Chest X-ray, AP view. Patient: 52 years old, sex M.
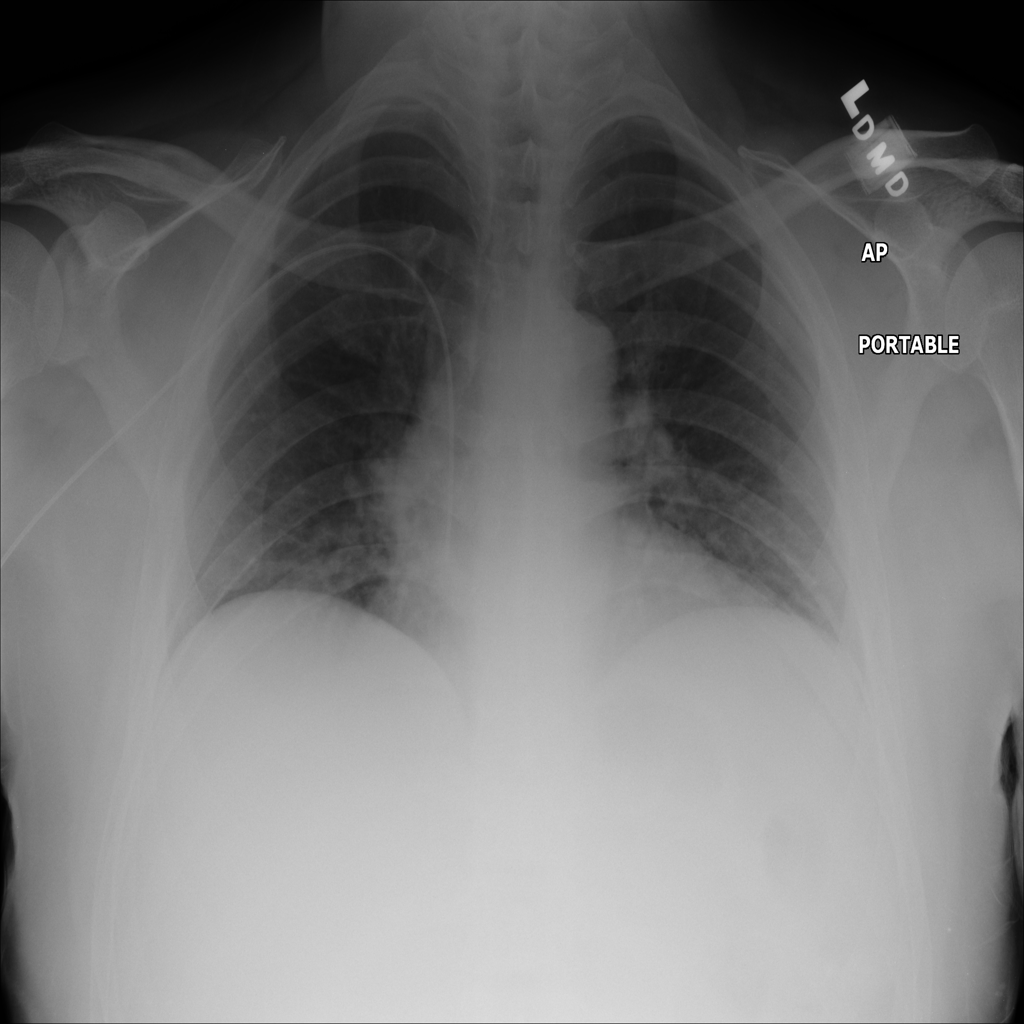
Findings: No Finding